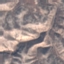
Land use / land cover class: HerbaceousVegetation